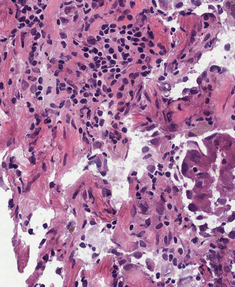
Tumor epithelial tissue: yes
Tumor-associated stroma tissue: yes
Normal tissue: no